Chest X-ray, AP view. Patient: 18 years old, sex M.
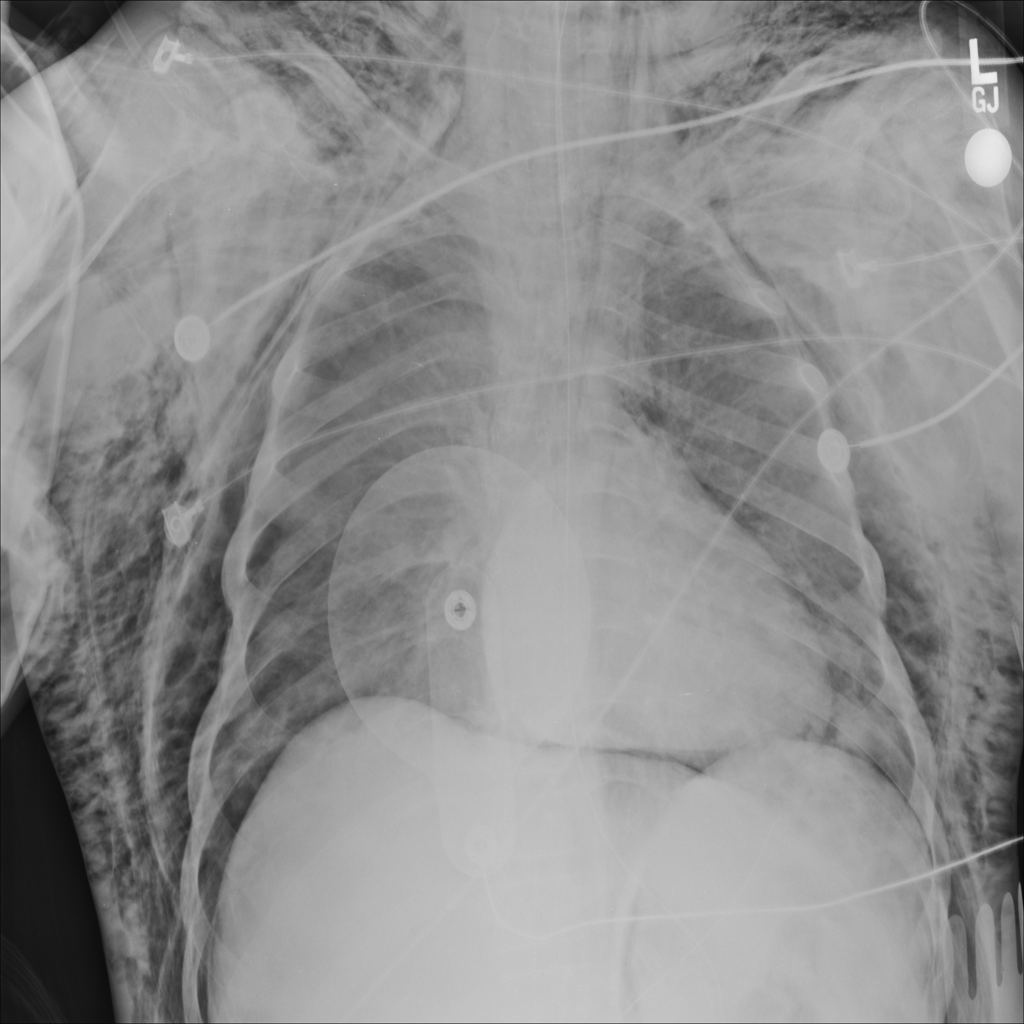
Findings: No Finding